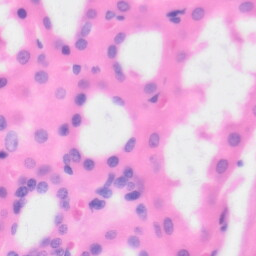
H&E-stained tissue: Kidney